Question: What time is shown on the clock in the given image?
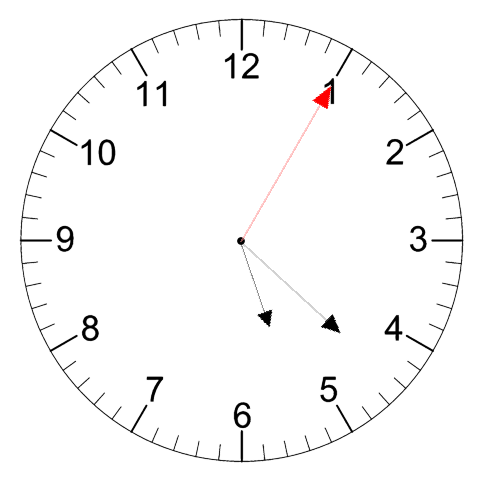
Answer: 05:22:05